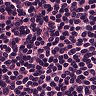
Metastatic tissue present: no